Question: I have integrated office 365 API preview in one of my applications and it works well in localhost but when deployed to staging server I get the following error message on windows login page:
'''
Additional technical information:
Correlation ID: 1f01000e-acab-4e6c-ba4f-b48039ed6d08
Timestamp: 2014-07-20 12:00:29Z
AADSTS70000: The redirect address 'http://test.unicom.dk/4ef0faf9-a531-4011-8c51-0be2b39d52c2.axd' is not valid.
'''
Any help is much appreciated.
I have updated the azure configuration and it still works on local but on test I think I have moved a step forward. As in the screenshot I get back the code and everything but nothing gets displayed;

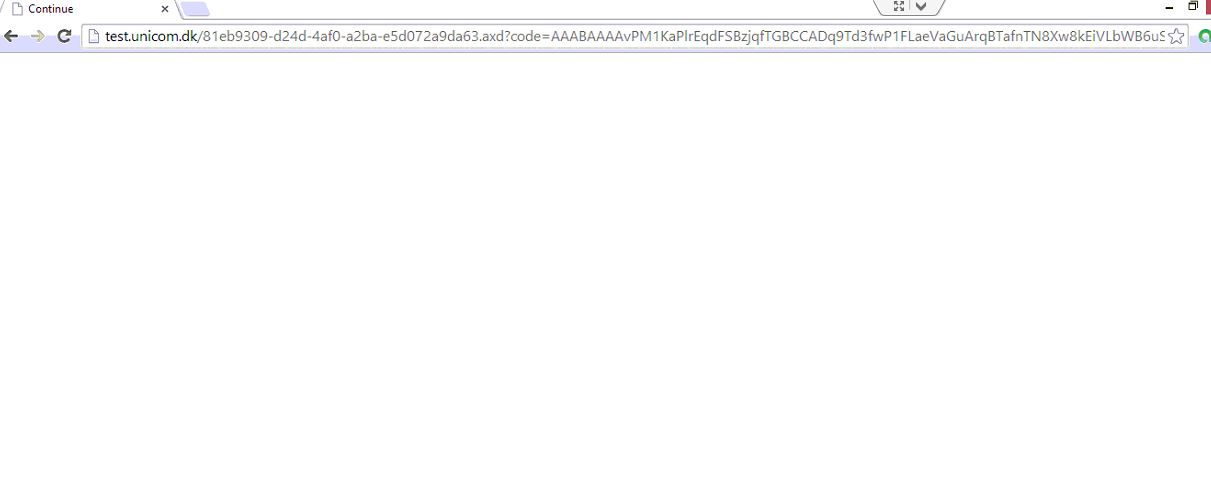
Answer: Turns out I was missing https in the deployed website.
Office365 API communication on a deployed site only happens if the site is working on https